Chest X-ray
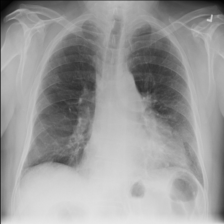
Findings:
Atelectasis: negative
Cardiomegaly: negative
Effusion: negative
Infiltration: positive
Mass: negative
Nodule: negative
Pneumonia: negative
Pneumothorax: negative
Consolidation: negative
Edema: negative
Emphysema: negative
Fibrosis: negative
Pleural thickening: negative
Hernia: negative